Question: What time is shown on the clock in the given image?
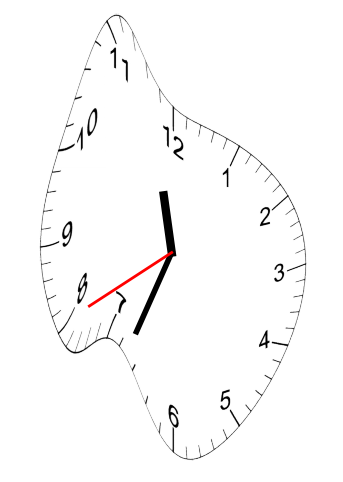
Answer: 11:33:40